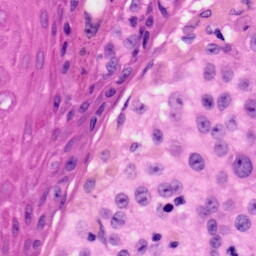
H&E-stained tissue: Skin